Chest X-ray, PA view. Patient: 45 years old, sex M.
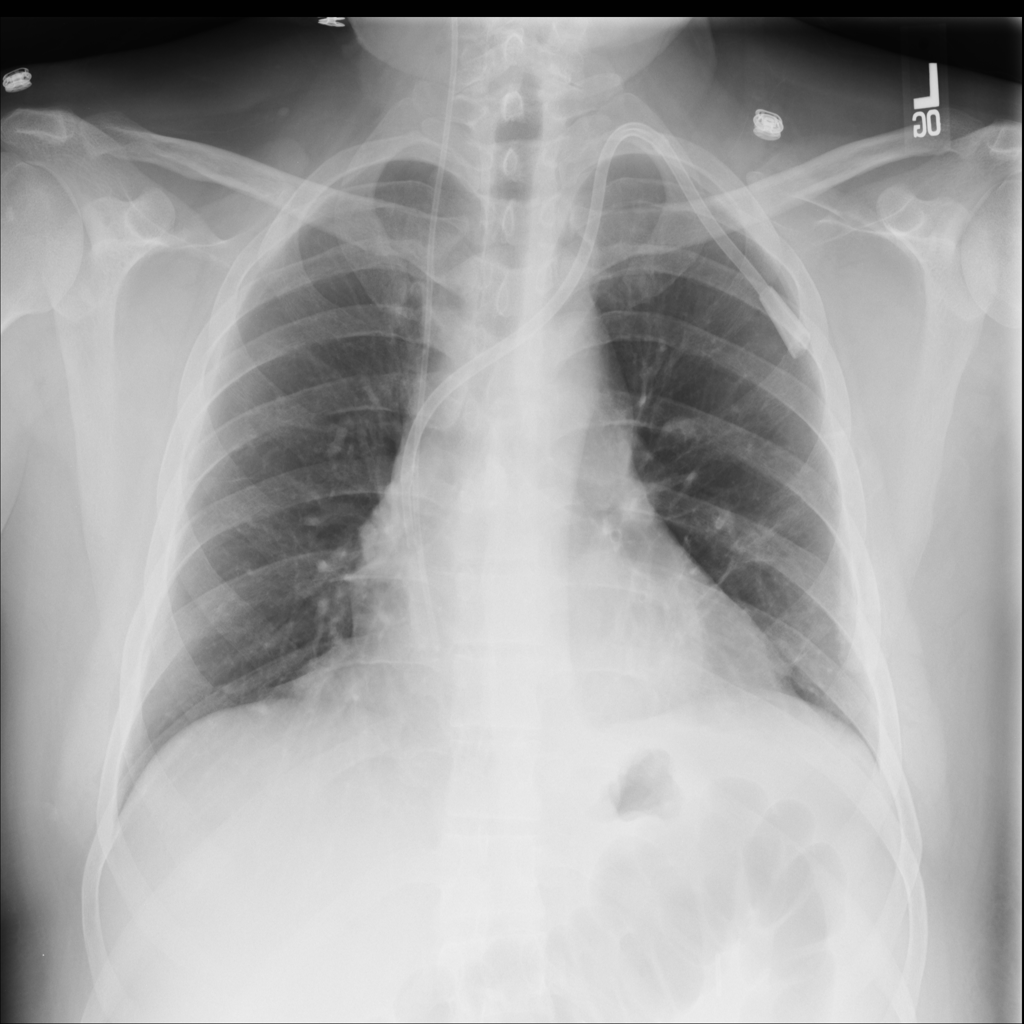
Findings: No Finding